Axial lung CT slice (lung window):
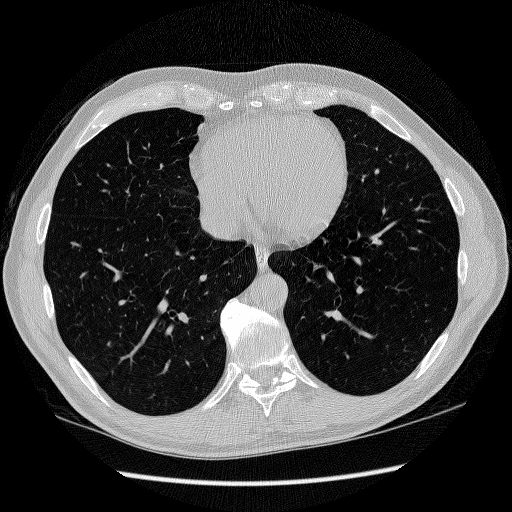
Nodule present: no